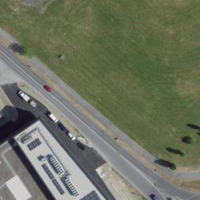
EUNIS habitat code: 55
Species observed at this site:
Cirsium vulgare